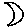
Label: moon